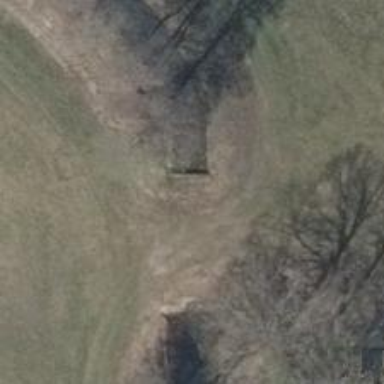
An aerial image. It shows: Culvert tunnel.